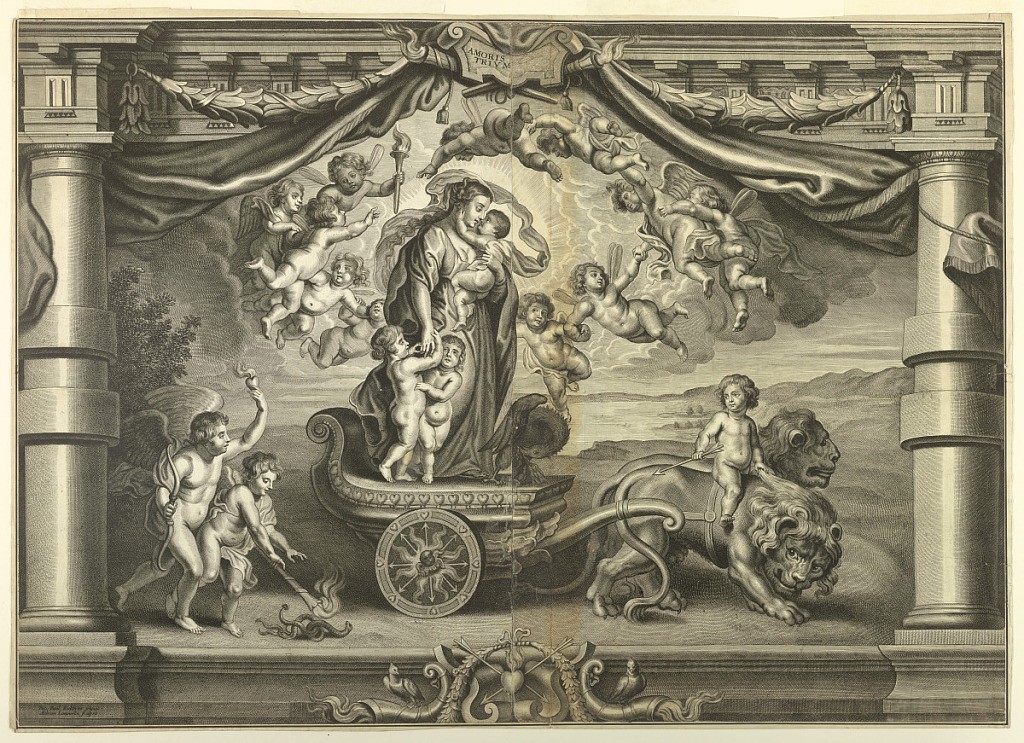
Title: The Triumph of Chastity
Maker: Adrien Lommelin
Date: ca. 1650
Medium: Engraving on paper
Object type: Print
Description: The Virgin and child, accompanied by putti are in a chariot drawn by two lions. Other putti, some flying, accompany them.